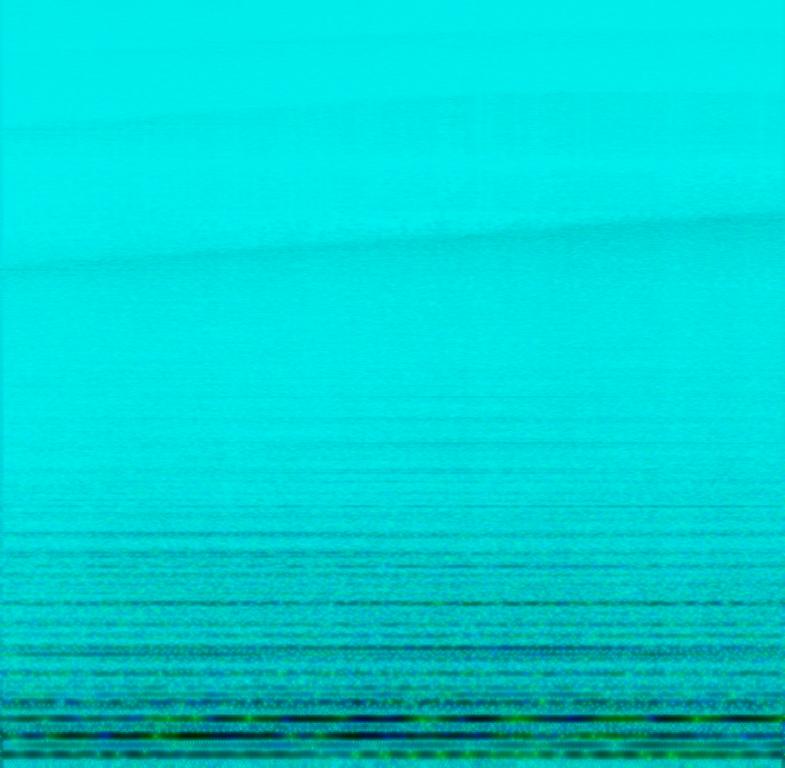
The Ambient song features a wide synth pad melody and wide smooth, sustained pad chord playing together. It sounds very relaxing, calming and hypnotic - it kind of makes you sleepy.